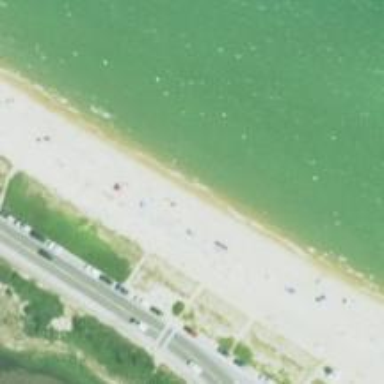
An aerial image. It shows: Beautiful beach with natural surroundings.